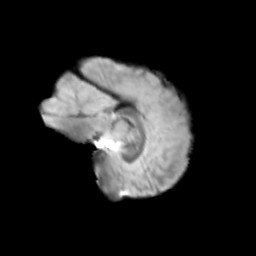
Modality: T2w
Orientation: sagittal
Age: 11
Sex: female
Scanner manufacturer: siemens
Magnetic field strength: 3 T
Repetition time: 3.8 s
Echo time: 0.07 s